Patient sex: F
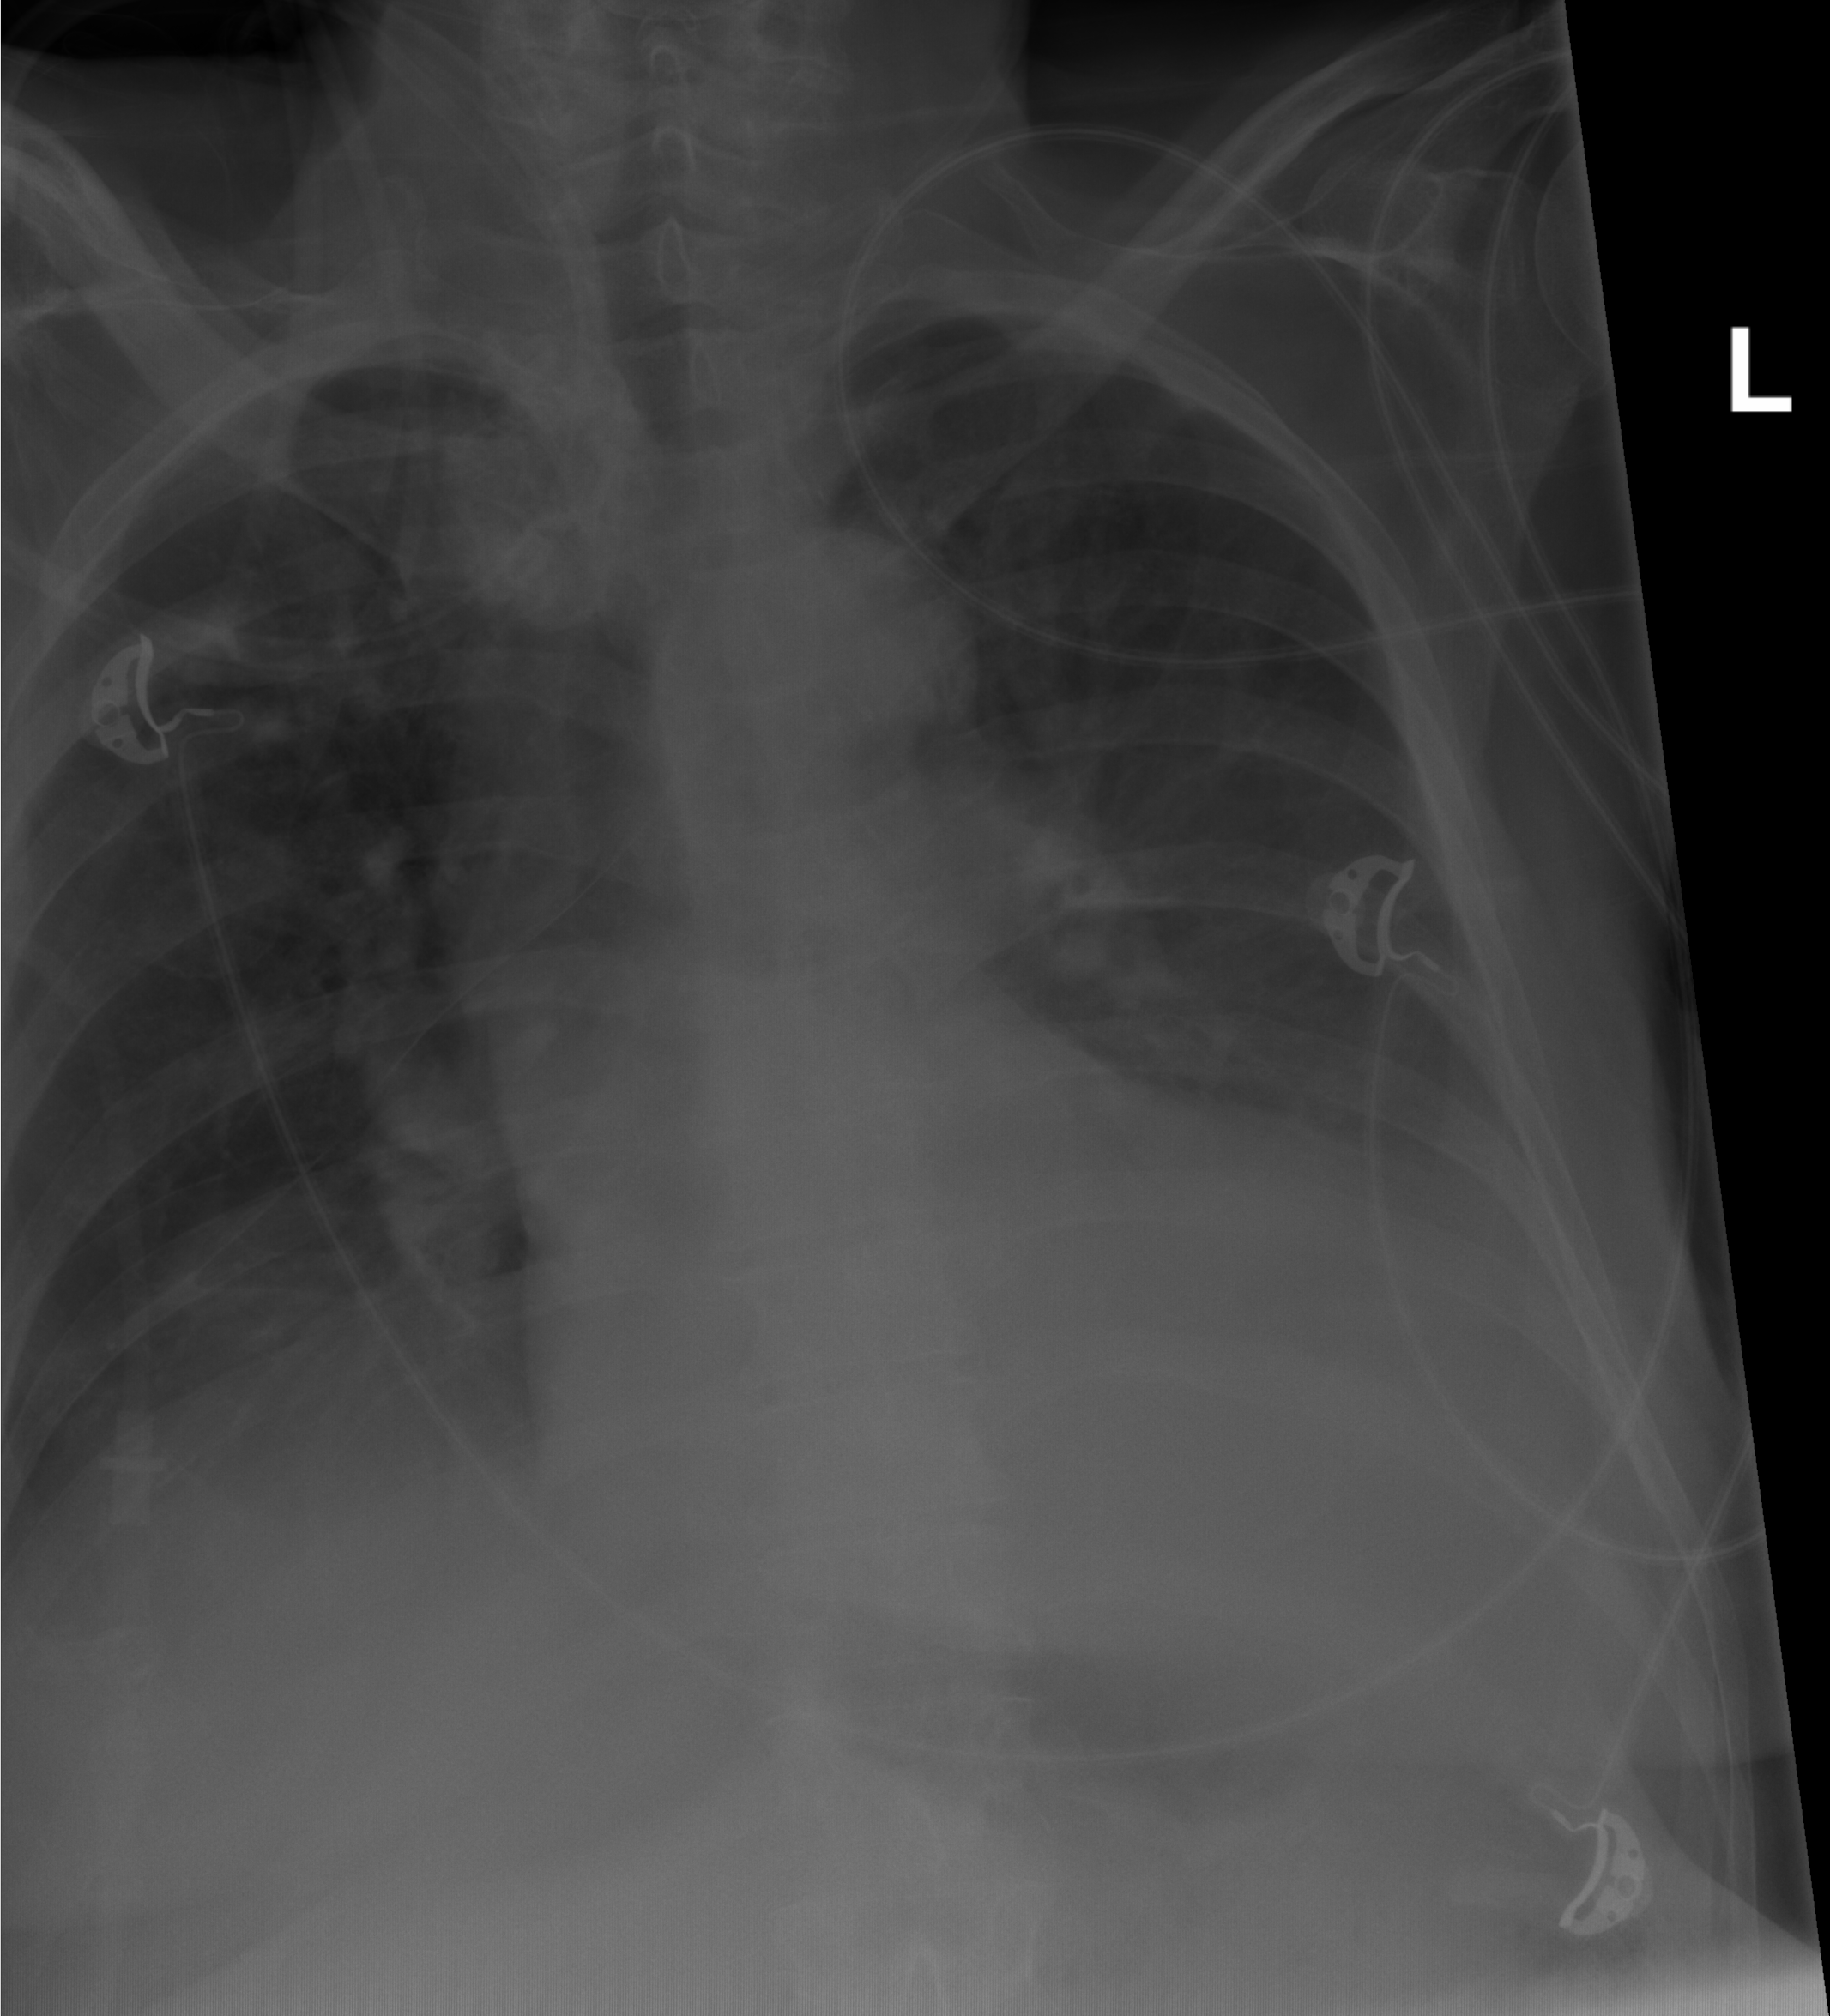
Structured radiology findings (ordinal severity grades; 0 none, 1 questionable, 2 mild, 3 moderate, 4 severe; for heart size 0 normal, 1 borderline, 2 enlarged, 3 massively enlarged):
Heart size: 2
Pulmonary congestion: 2
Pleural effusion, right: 2
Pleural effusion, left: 2
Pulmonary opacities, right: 2
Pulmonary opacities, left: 0
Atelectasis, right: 2
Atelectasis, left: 0